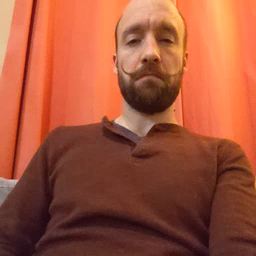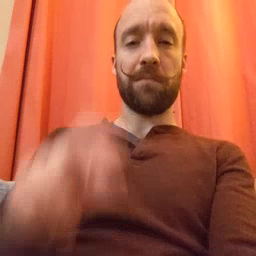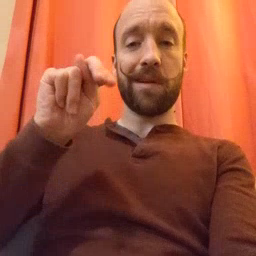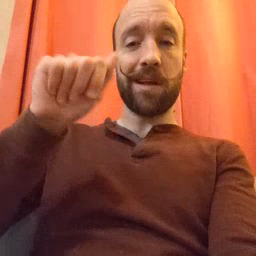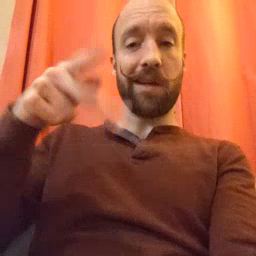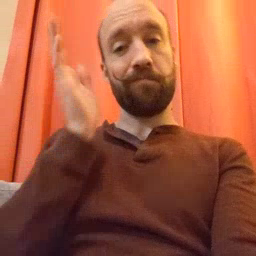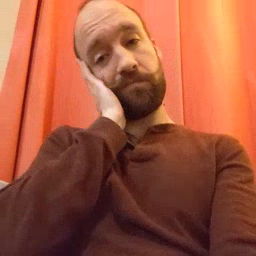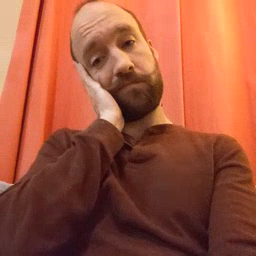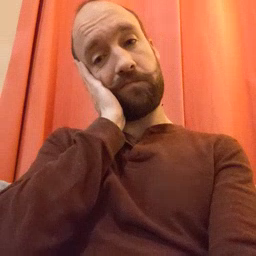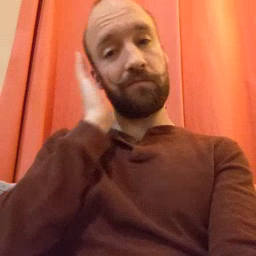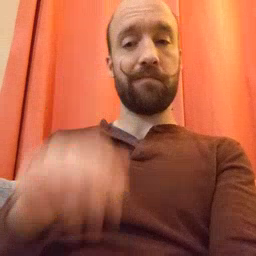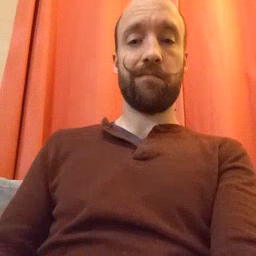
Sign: nap